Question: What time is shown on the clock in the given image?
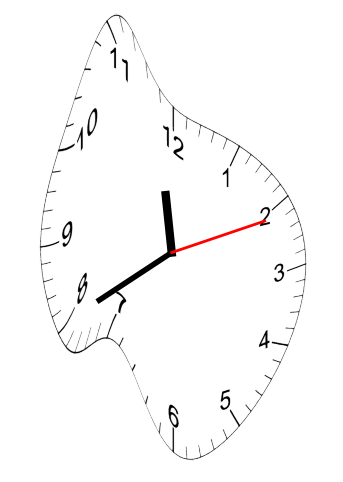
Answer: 11:40:11